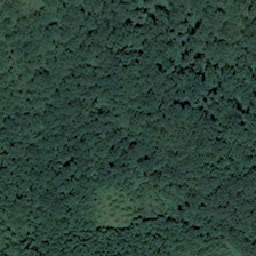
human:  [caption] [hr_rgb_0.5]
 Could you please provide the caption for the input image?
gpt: Many green trees make up the forest.

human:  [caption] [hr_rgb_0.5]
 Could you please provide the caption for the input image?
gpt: Many green trees form a forest.

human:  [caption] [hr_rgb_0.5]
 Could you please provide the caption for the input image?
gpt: many green trees form a piece of forest a.

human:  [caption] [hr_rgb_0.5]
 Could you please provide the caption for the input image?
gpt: Many green trees formed a forest.

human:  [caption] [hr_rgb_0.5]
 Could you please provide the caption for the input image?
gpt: many green trees form a piece of forest a.